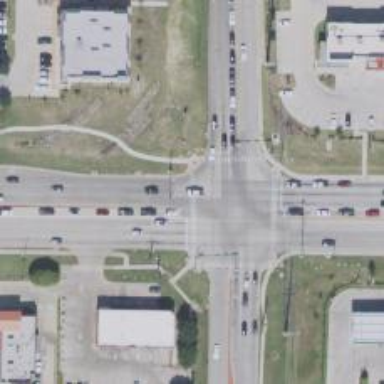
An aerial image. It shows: Marked road crossing.